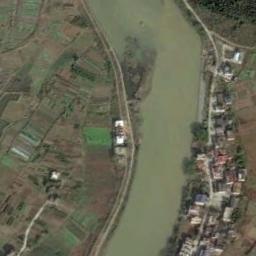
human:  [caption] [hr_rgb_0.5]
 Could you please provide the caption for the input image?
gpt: A light green river curved like an arc, With green and tan mixed fields on both sides of the bank, With large houses and other buildings .

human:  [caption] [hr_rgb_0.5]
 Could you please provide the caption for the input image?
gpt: The river goes through farmland and houses .

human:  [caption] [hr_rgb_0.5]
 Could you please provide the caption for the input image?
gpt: The yellow river is between a residential area and some fields .

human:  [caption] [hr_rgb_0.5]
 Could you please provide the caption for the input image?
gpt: Many buildings of different shapes are beside the river .

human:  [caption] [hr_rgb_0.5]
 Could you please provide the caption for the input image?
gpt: There are many buildings and some brown farmlands near the river .